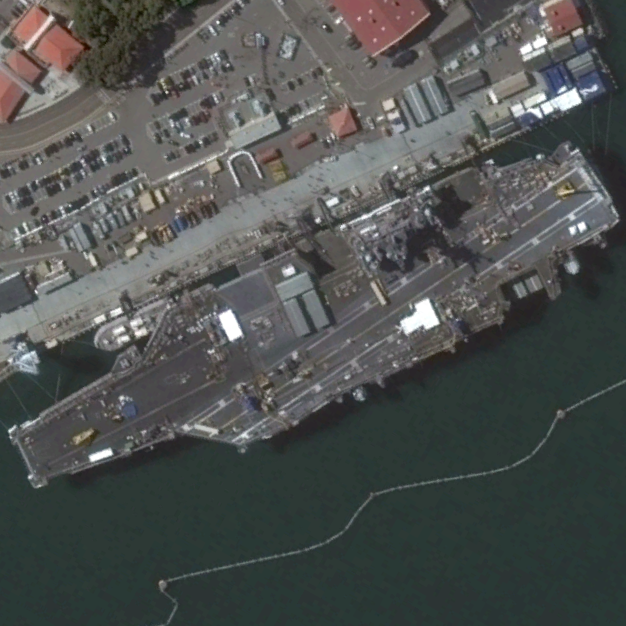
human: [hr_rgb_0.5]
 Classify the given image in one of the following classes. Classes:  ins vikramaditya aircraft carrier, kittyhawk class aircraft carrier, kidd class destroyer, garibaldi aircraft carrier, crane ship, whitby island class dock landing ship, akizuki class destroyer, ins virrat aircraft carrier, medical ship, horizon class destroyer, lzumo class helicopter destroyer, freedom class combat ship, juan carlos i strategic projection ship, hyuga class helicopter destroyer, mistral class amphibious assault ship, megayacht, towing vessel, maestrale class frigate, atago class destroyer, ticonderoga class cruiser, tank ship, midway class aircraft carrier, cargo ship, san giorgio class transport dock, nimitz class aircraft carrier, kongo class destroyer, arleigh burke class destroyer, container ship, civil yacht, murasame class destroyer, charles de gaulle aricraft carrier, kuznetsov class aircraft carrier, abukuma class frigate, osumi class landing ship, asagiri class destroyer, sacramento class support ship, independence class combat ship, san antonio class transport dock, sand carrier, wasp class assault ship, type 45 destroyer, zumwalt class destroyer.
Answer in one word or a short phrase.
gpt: Nimitz class aircraft carrier